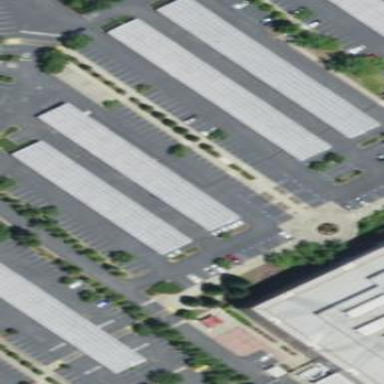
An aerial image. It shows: Solar photovoltaic panel on the roof of building used as solar power generator.